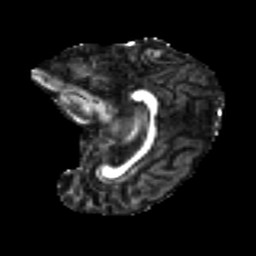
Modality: FA
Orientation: sagittal
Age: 55
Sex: female
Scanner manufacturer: ge
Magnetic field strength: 3 T
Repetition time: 7.8 s
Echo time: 0.0606 s